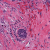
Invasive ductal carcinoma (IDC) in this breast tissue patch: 0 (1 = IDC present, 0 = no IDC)